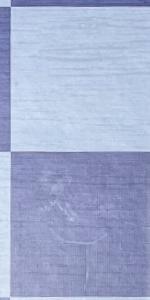
Label: Empty